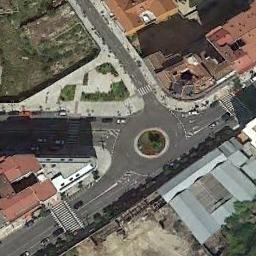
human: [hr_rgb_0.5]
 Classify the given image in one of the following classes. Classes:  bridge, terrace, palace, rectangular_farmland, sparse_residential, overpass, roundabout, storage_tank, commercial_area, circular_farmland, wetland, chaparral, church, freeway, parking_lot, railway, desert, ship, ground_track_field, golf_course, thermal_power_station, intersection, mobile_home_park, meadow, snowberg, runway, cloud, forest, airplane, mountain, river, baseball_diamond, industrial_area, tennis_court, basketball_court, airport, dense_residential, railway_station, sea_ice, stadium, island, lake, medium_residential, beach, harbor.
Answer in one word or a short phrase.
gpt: roundabout